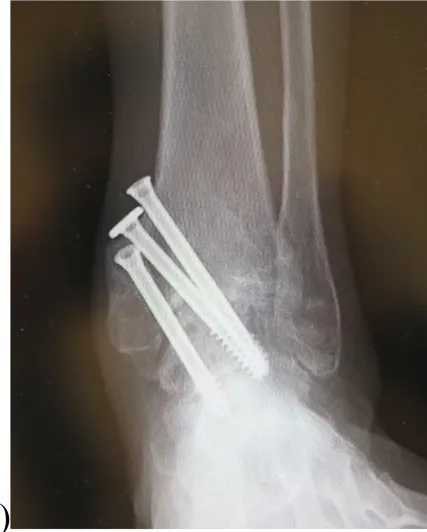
Radiographs 2 years after surgery. Bony union was achieved, seen in the standing position on. Anteroposterior view.
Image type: radiology (x_ray)